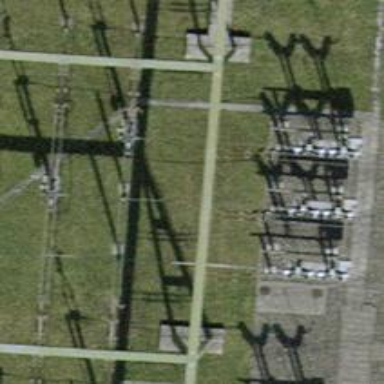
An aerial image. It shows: Insulator used in power equipment.